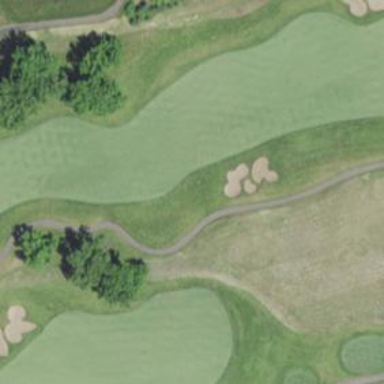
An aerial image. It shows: Service road used as golf cart path.